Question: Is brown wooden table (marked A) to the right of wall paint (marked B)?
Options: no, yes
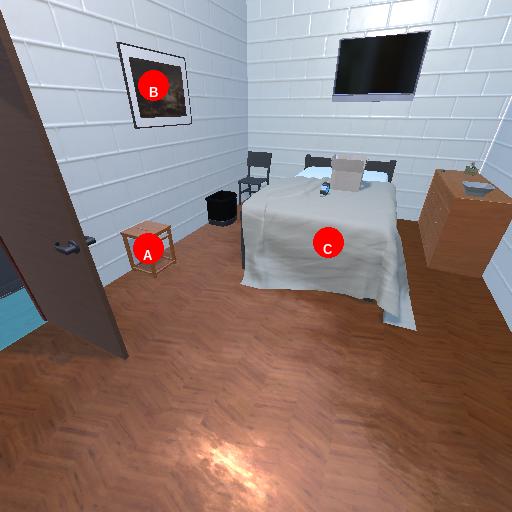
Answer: no